【题型】解答题　【知识点】立体几何　【难度】medium
如图，边长为 2 的正方形 \(ACDE\) 所在平面与平面 \(ABC\) 垂直，\(AD\) 与 \(CE\) 的交点为 \(M\)，\(AC \perp BC\)，且 \(AC = BC\)。

(1) 求证：\(AM \perp\) 平面 \(EBC\)；

(2) 求直线 \(EC\) 与平面 \(ABE\) 所成角的大小。
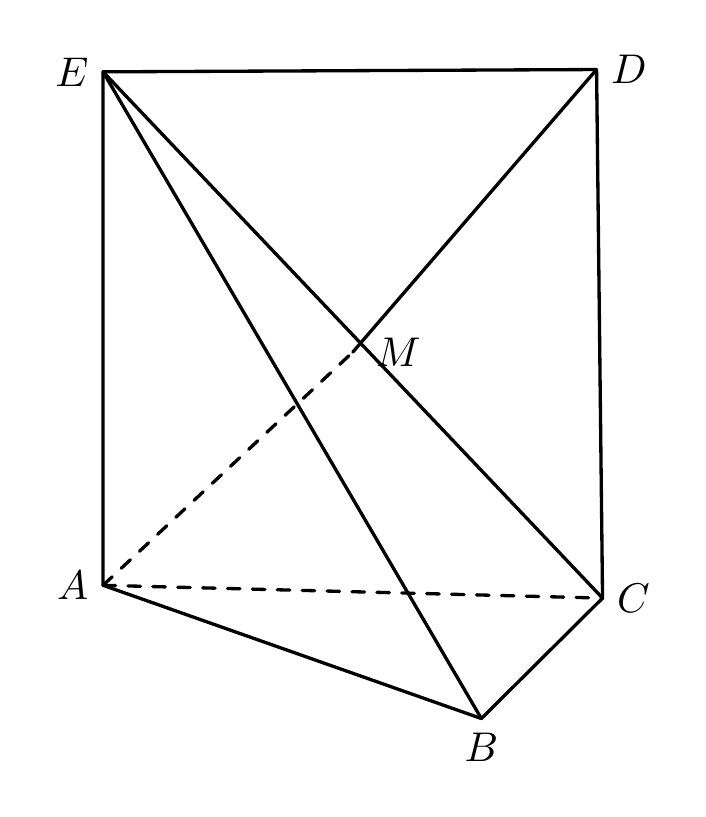
【解答】
【答案】(1)证明见详解；

(2)$\boldsymbol{\dfrac{\pi}{6}}$

【知识点】证明线面垂直、求线面角、线面垂直证明线线垂直、面面垂直证线面垂直

【分析】(1) 由 \(ACDE\) 是正方形可得 \(AM \perp EC\)，由面面垂直性质定理可得 \(BC \perp\) 面 \(ACDE\)，进而得到 \(BC \perp AM\)，由线面垂直的判定定理即可证明；

(2) 过 \(C\) 作 \(CF \perp AB\) 交 \(AB\) 于 \(F\)，连接 \(EF\)，由面面垂直性质定理可得 \(AE \perp\) 面 \(ABC\)，进而得到 \(AE \perp CF\)，由线面垂直的判定定理可得 \(CF \perp\) 面 \(ABE\)，故可得 \(\angle CEF\) 即为直线 \(EC\) 与平面 \(ABE\) 所成角，由已知长度即可求线面角。

【详解】(1) 由 \(ACDE\) 是正方形，则 \(AM \perp EC\)，
因为面 \(ACDE \perp\) 面 \(ABC\)，面 \(ACDE \cap\) 面 \(ABC = AC\)，\(AC \perp BC\)，\(BC \subset\) 面 \(ABC\)，
所以 \(BC \perp\) 面 \(ACDE\)，又 \(AM \subset\) 面 \(ACDE\)，
所以 \(BC \perp AM\)，
又因为 \(EC \cap BC = C\)，\(EC \subset\) 平面 \(EBC\)，\(BC \subset\) 平面 \(EBC\)，
所以 \(AM \perp\) 平面 \(EBC\).

(2) 过 \(C\) 作 \(CF \perp AB\) 交 \(AB\) 于 \(F\)，连接 \(EF\)，

因为 \(ACDE\) 是正方形，则 \(AE \perp AC\)，
因为面 \(ACDE \perp\) 面 \(ABC\)，面 \(ACDE \cap\) 面 \(ABC = AC\)，\(AE \subset\) 面 \(ACDE\)，
所以 \(AE \perp\) 面 \(ABC\)，又 \(CF \subset\) 面 \(ABC\)，
所以 \(AE \perp CF\)，
又因为 \(CF \perp AB\)，\(AE \cap AB = A\)，\(AE \subset\) 面 \(ABE\)，\(AB \subset\) 面 \(ABE\)，
所以 \(CF \perp\) 面 \(ABE\)，

所以 \(\angle CEF\) 即为直线 \(EC\) 与平面 \(ABE\) 所成角，

因为正方形 \(ACDE\) 边长为 \(2\)，\(AC = BC\)，\(AC \perp BC\)，
所以 \(CF = \sqrt{2}\)，\(EC = 2\sqrt{2}\)，
所以 \(\sin \angle CEF = \frac{CF}{CE} = \frac{1}{2}\)，
因为 \(\angle CEF \in \left[0, \frac{\pi}{2}\right]\)，
所以 \(\angle CEF = \frac{\pi}{6}\)，即直线 \(EC\) 与平面 \(ABE\) 所成角的大小为 \(\frac{\pi}{6}\).

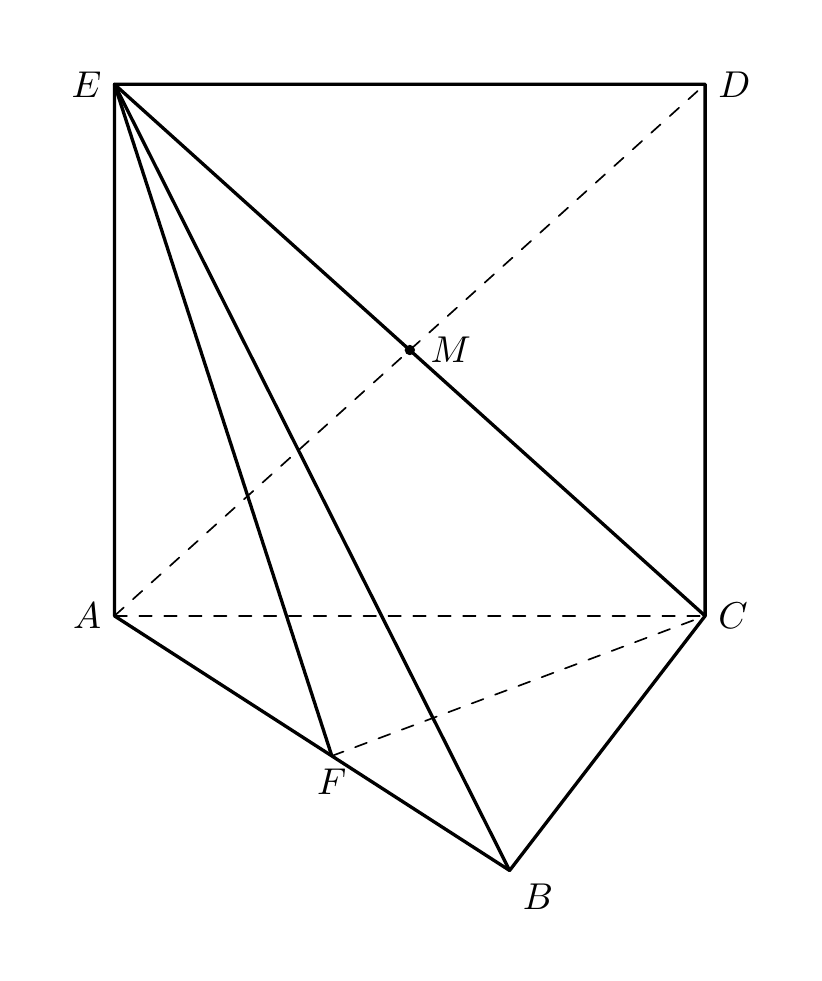